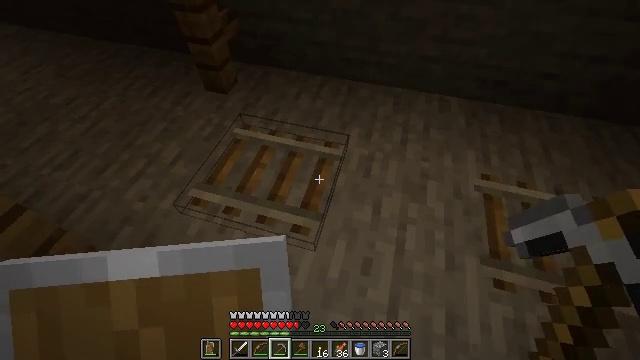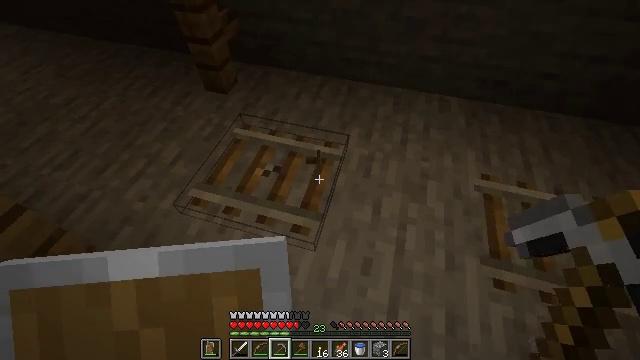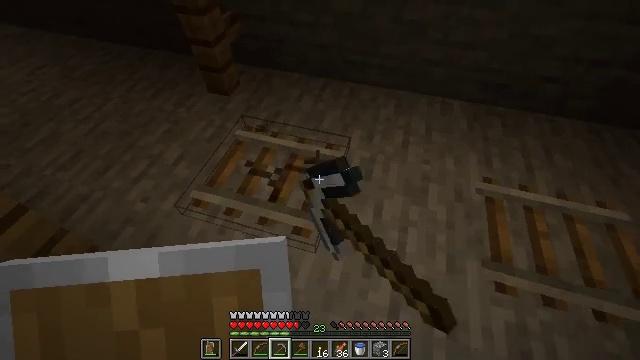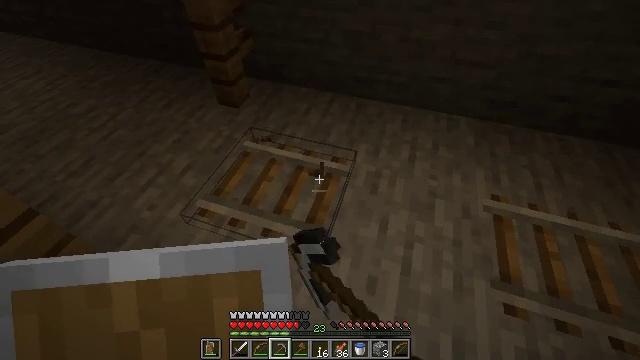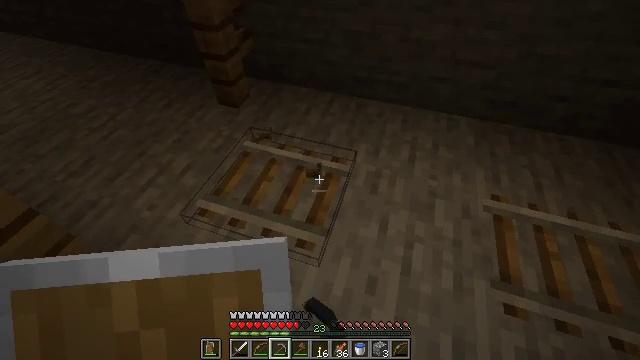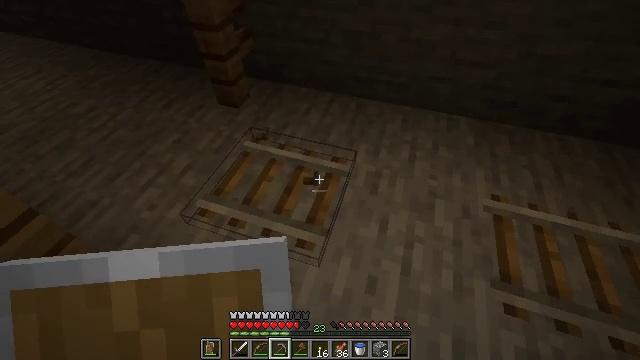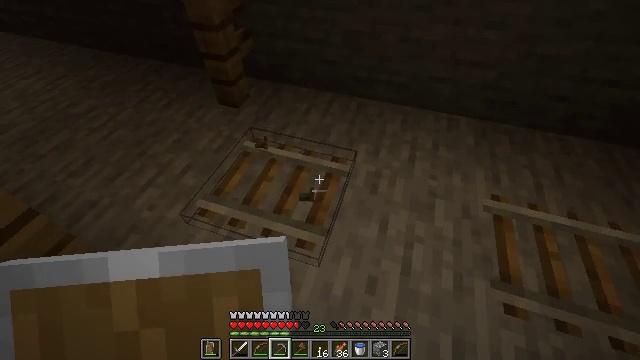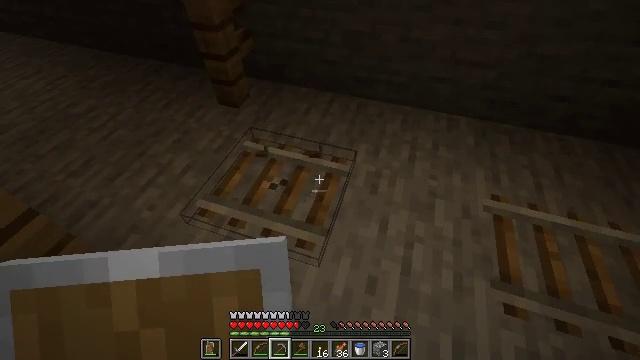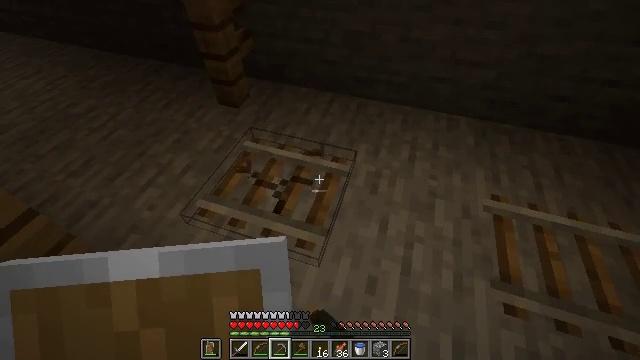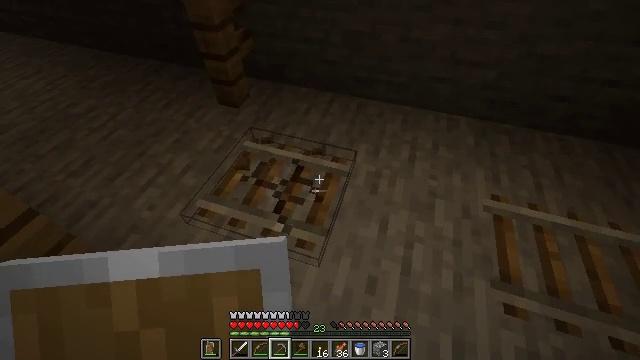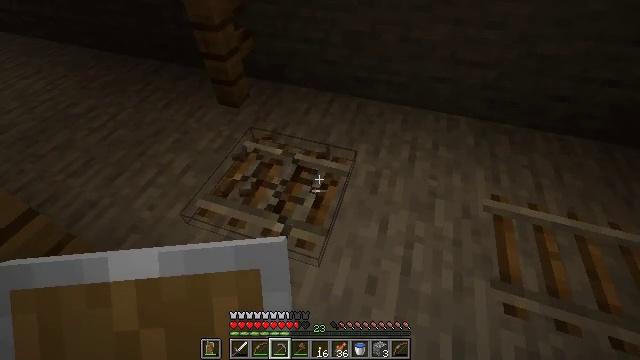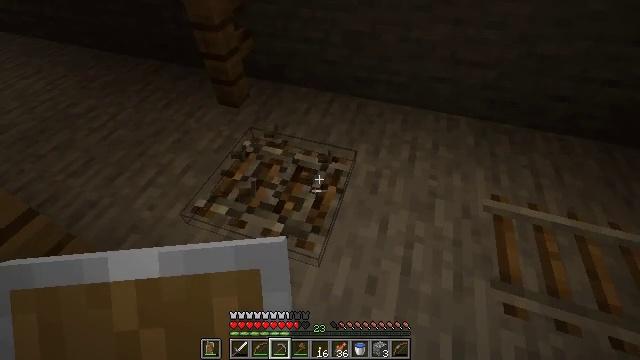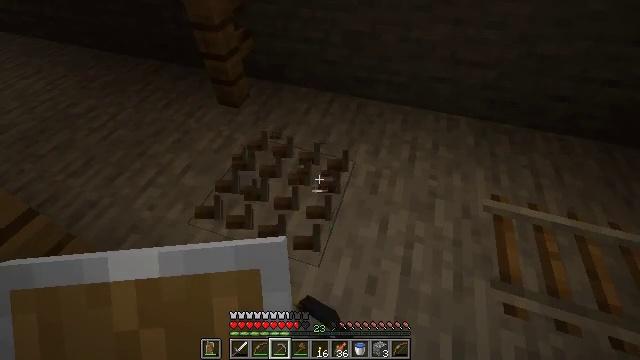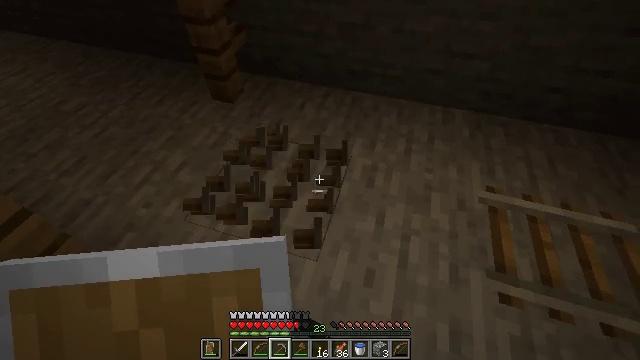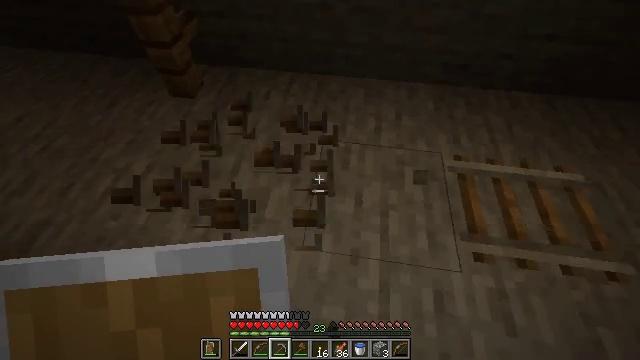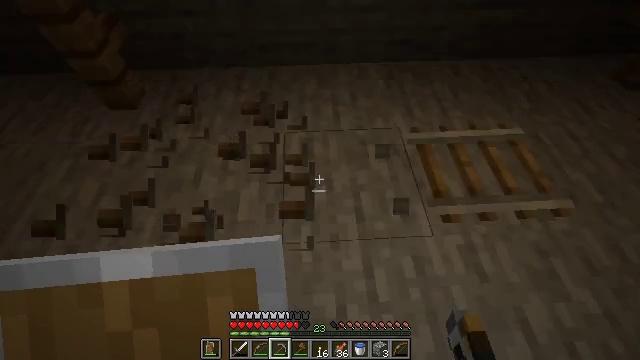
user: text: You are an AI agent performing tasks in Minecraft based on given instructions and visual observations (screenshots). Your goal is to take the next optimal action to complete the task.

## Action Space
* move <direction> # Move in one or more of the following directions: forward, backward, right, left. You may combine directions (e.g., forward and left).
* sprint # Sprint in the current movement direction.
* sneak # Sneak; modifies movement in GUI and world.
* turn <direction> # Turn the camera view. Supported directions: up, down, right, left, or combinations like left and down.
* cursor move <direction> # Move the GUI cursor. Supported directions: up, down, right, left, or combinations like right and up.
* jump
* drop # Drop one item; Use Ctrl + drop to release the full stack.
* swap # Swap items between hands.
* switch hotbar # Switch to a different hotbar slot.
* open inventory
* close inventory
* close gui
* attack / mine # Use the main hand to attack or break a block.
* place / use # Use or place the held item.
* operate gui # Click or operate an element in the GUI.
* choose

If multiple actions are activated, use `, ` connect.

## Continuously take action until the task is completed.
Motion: motion action
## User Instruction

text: Break the rail off the ground.
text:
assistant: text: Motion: attack / mine
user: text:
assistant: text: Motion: attack / mine
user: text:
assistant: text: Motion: turn left and up
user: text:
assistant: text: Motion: no_op
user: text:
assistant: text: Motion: no_op
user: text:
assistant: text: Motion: no_op
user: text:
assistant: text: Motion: attack / mine
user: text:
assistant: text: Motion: attack / mine
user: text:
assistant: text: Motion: attack / mine
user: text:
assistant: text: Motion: attack / mine
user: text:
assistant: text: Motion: attack / mine
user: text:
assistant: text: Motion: attack / mine
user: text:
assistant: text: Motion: turn right and down, attack / mine
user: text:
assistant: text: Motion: turn right and down, attack / mine
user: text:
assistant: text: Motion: turn right and down, attack / mine
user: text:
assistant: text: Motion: turn right, attack / mine
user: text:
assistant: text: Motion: turn right, attack / mine
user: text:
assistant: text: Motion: turn right and up, attack / mine
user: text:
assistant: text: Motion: turn right and up, attack / mine
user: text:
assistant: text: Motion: attack / mine
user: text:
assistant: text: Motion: attack / mine
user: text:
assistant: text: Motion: attack / mine
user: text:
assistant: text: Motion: attack / mine
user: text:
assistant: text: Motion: attack / mine
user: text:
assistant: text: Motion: attack / mine
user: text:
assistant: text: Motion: move forward, attack / mine
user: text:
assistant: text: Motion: move forward, attack / mine
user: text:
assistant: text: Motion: move forward and move left, turn right and up, attack / mine
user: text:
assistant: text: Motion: move forward and move left, turn right and up
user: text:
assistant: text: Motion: no_op